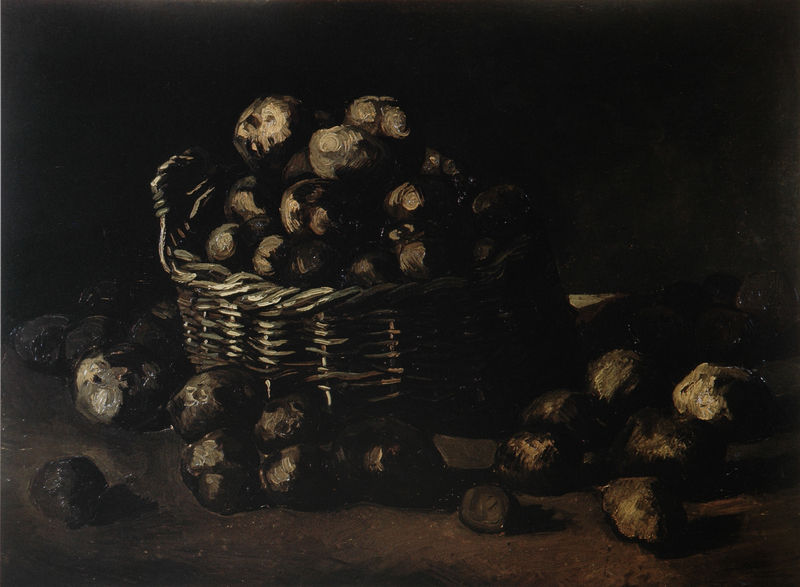
Titel: Kartoffeln
Künstler: Vincent van Gogh
Standort: Amsterdam
Institution: Rijksmuseum
Schlagwörter: dunkel, gemälde, schatten, weiß, gelb, impressionismus, ocker, abend, braun, grau, hell, holz, licht, nacht, schwarz, tisch, obst, beige, expressionismus, malerei, wand, arm, rahmen, öl, erde, weide, pastos, boden, dunkelheit, realismus, reich, feigen, frucht, früchte, gemüse, henkel, stilleben, stillleben, erdig, apfel, äpfel, ruhe, liegen, düster, moderne, ernte, kiepe, modern, monochrom, van gogh, beleuchtung, essen, duktus, impressionistisch, reflexe, korb, vanitas, keller, geflecht, weidenkorb, weiden, expressionistisch, kohle, tischplatte, vincent van gogh, flecken, beleuchtet, geflochten, imprssionismus, kartoffel, kartoffeln, lichtflecken, hunger, scwarz, beete, korinth, reflex, korbgeflecht, früchtekorb, stumpf, rote, pilze, verfault, aufgetürmt, flechtkorb, pflaumen, flechtwerk, henckel, lagern, spachtel, voll, gefelecht, rüben, bete, dunkeö, trüffel, knolle, knollen, aussschnitt, erdäpfel, morcheln, murillo, rettiche, steinkohle, strohkorb, hunge, korp, äpfek, braun#schwarz, öbster, felchtkorb, kontrast+, tischplate